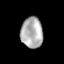
Tissue: prostate
Cell type: T cells
Senescence score: 0.3302
Nuclear area (px): 660
Mean DAPI intensity: 174.958